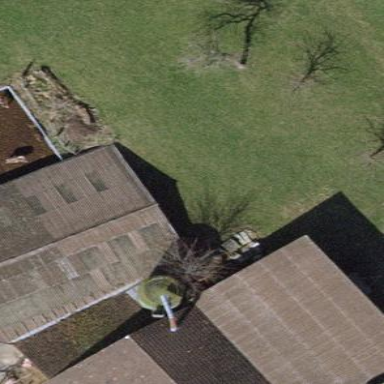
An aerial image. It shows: View of roof of building.